Question: I'm trying to make this program:

I'm not sure if I should use an if else or some sort of loop or both. This is my first programming course so any help would be great.
Here is what I have so far it works but its not what I want.
'''
using System;
using System.Collections.Generic;
using System.Linq;
using System.Text;
using System.Threading.Tasks;
namespace Assignment_3
{
class Program
{
static void Exercise1(){
}
static void Exercise2()
{
double number;
string character;
Console.Write("Enter an integer or 'q' to quit ");
number = double.Parse(Console.ReadLine());
character = Console.ReadLine();
if (number >= 1 && number <= 10 || character =="q")
{
Console.WriteLine("Coool");
}
else
{
Console.WriteLine("Your number must be between 1 and 10");
}
}
static void Main(string[] args)
{
Exercise1();
Exercise2();
Console.WriteLine("Press enter to end");
Console.ReadLine();
}
}
}
'''
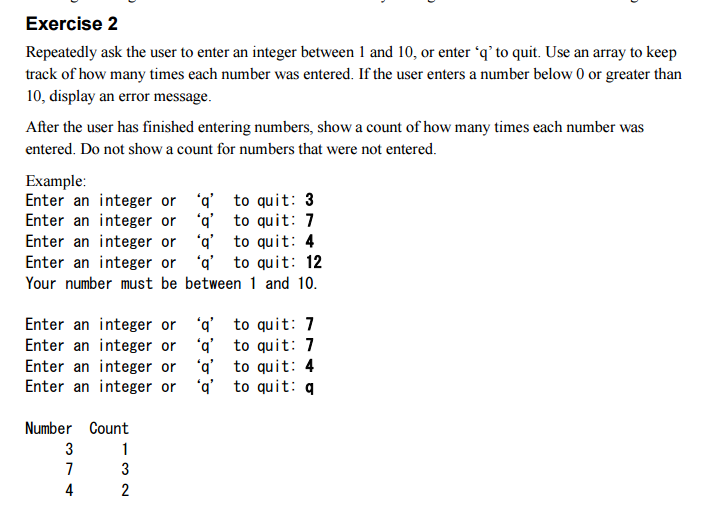
Answer: '''
static void Exercise2()
{
string entry;
Console.Write("Enter an integer or 'q' to quit: ");
entry = Console.ReadLine();
while (entry.ToLower() != "q")
{
int number;
if (int.TryParse(entry, out number))
{
if (number >= 1 && number <= 10)
{
Console.WriteLine("Coool");
}
else
{
Console.WriteLine("Your number must be between 1 and 10");
}
}
Console.Write("Enter an integer or 'q' to quit: ");
entry = Console.ReadLine();
}
}
'''